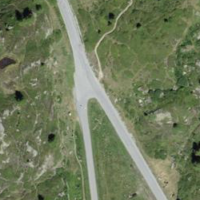
EUNIS habitat code: 31
Species observed at this site:
Rhododendron ferrugineum
Dactylorhiza maculata
Bartsia alpina
Chamaenerion fleischeri
Arnica montana
Achillea millefolium